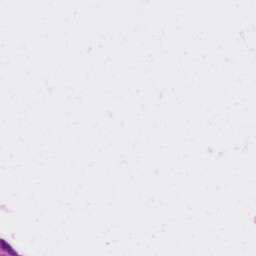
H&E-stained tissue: Skin